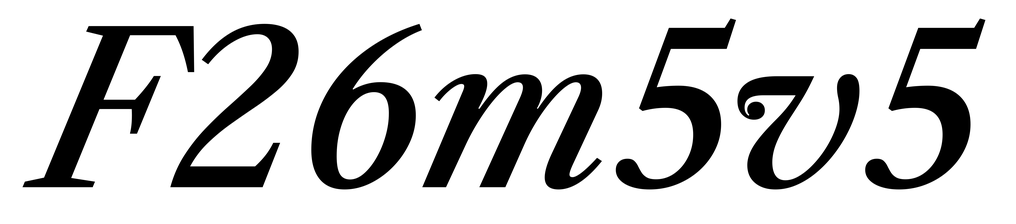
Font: LibreCaslonText-Italic_Medium_Italic